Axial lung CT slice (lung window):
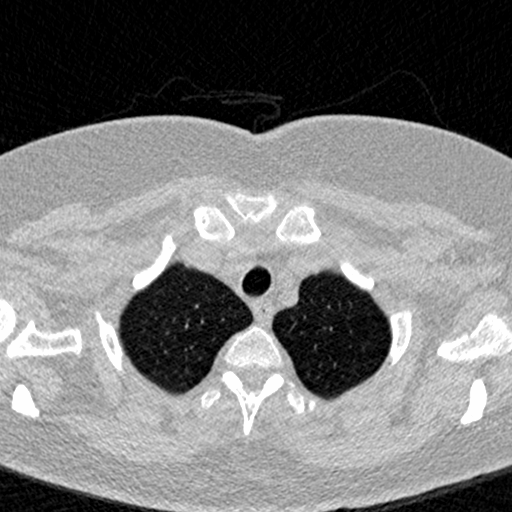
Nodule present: no